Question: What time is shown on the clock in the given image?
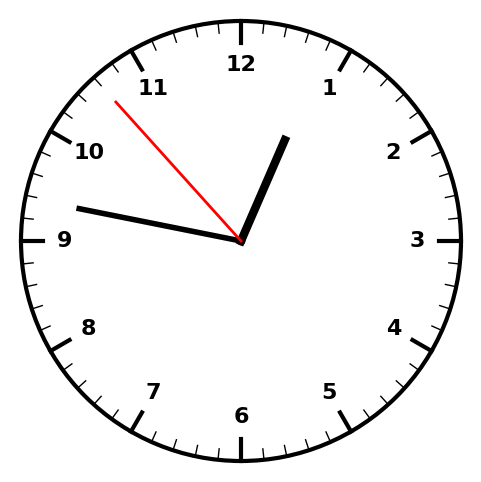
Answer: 12:46:53